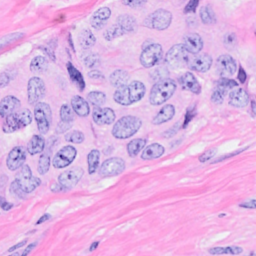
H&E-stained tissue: Breast